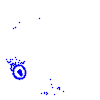
Particle: electron